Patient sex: F
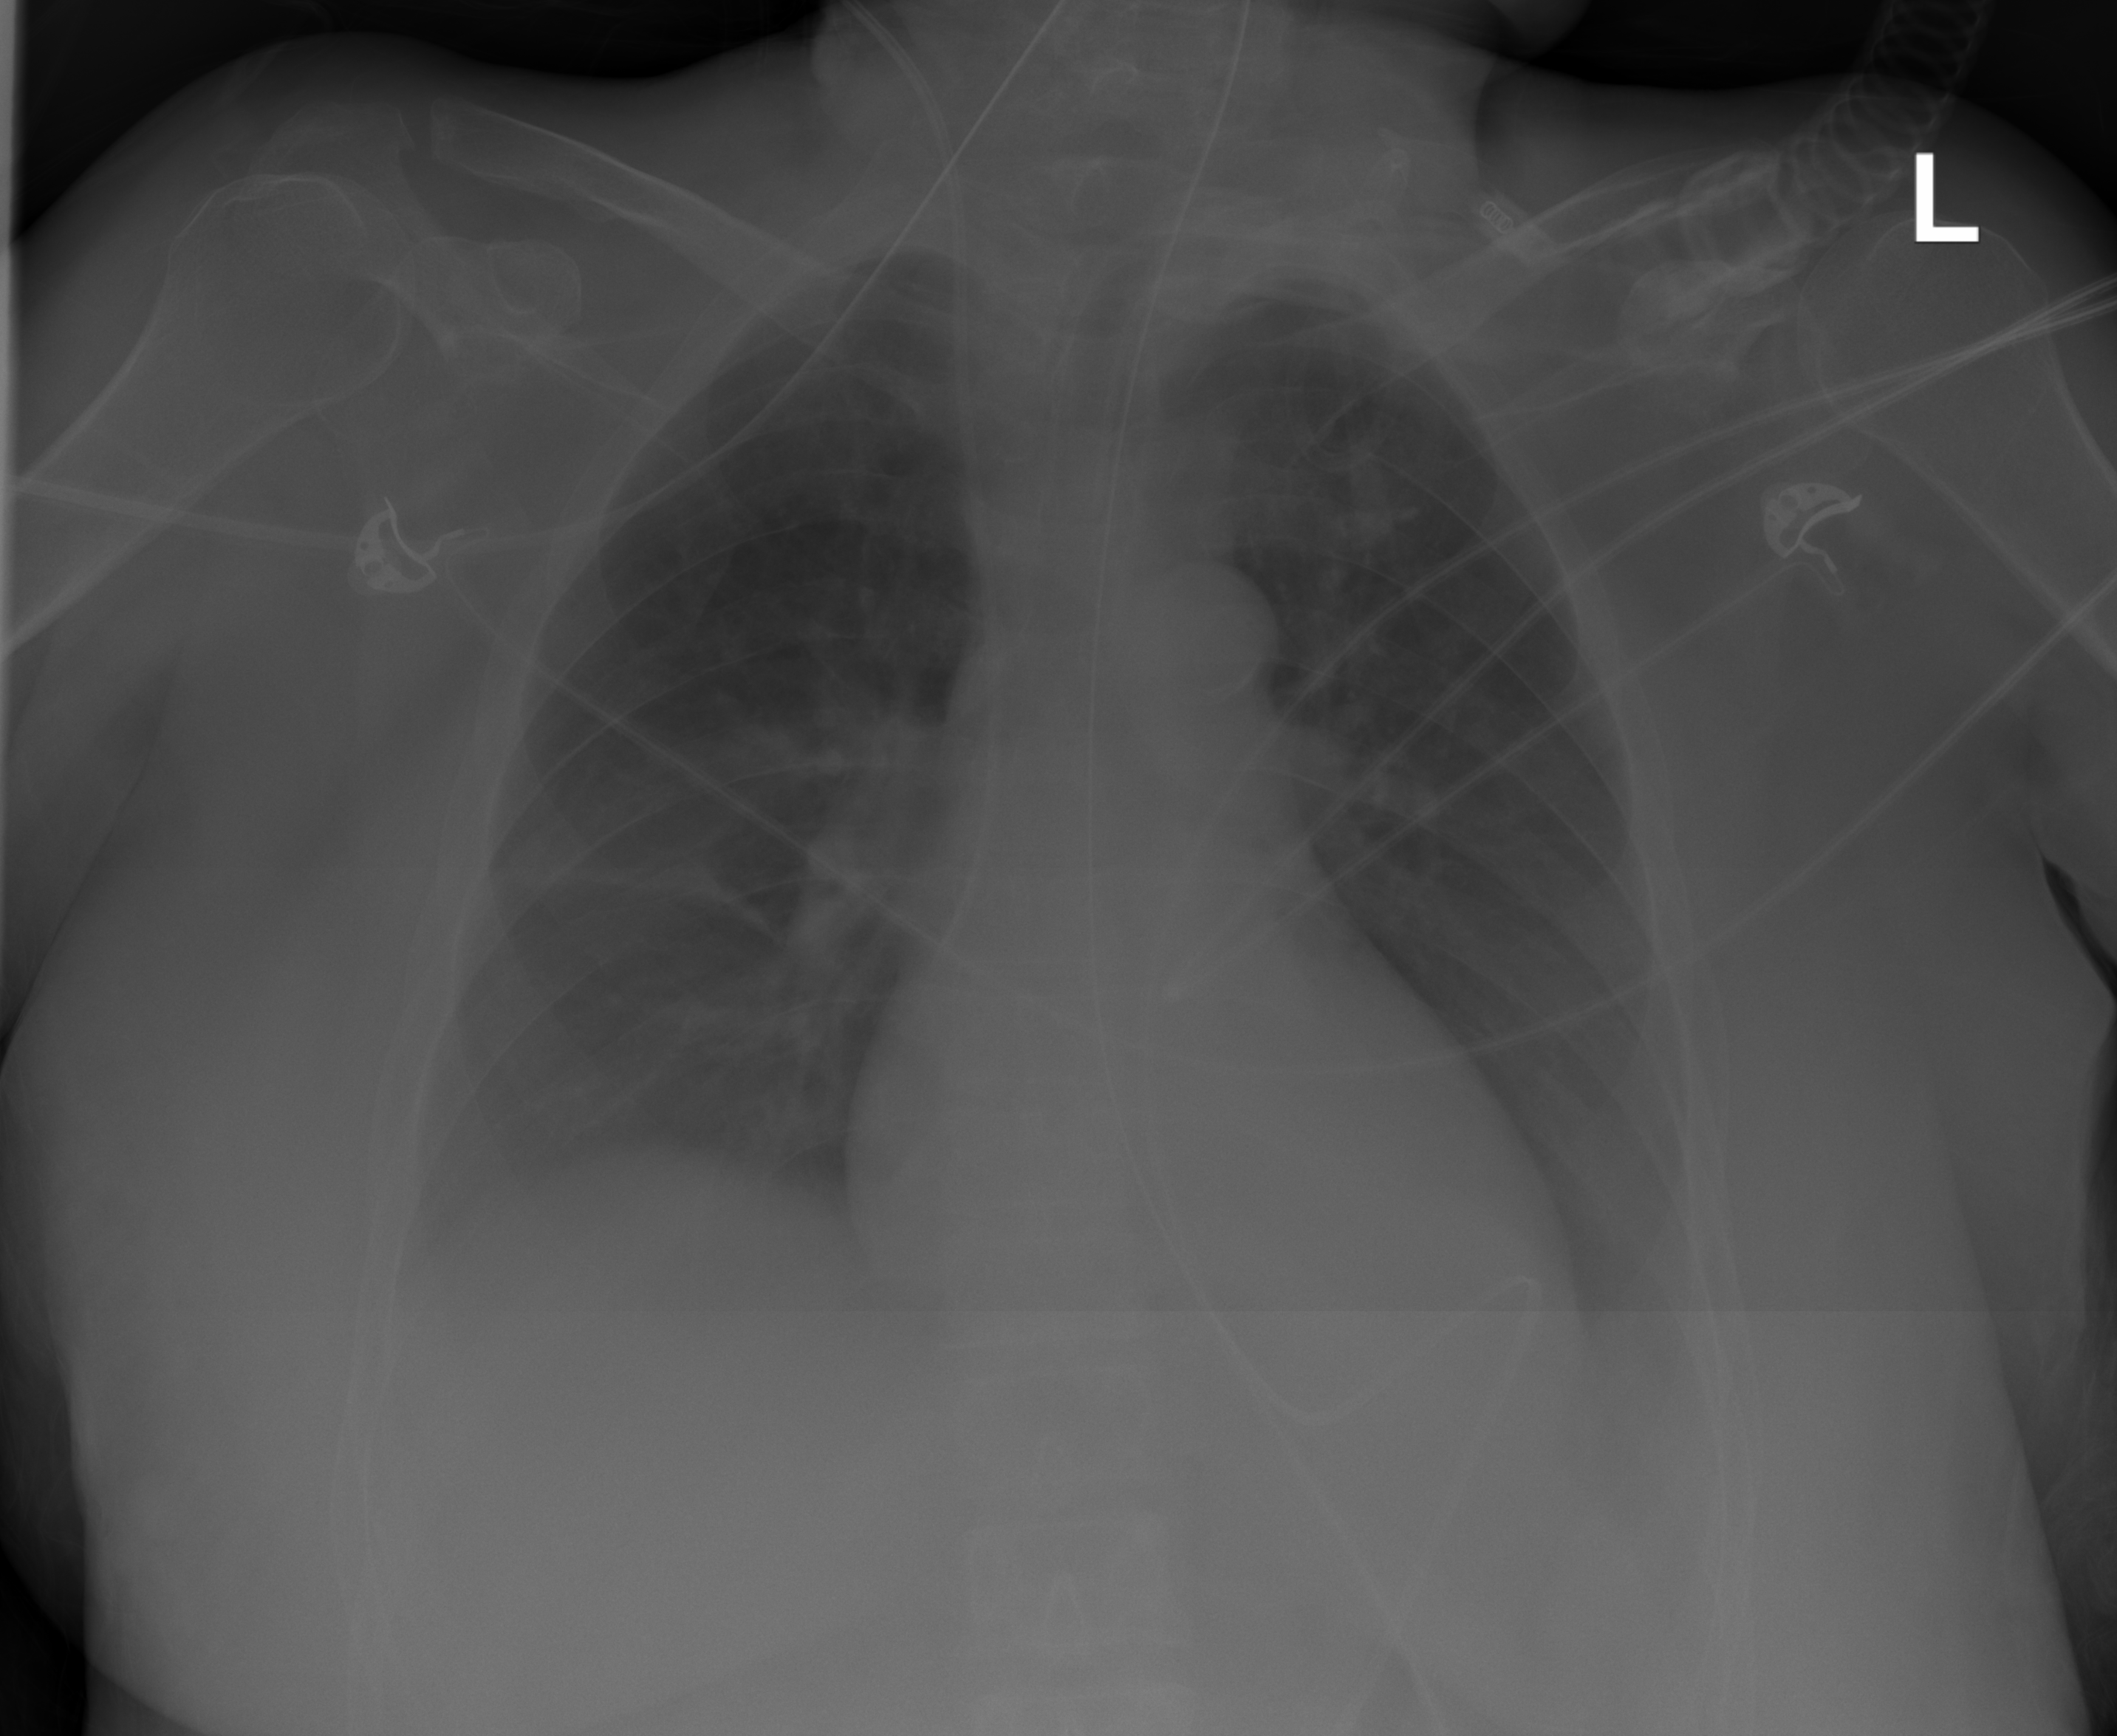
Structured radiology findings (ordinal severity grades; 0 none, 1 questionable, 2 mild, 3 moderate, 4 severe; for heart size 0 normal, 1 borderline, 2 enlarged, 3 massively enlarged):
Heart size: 2
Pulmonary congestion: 0
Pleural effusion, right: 2
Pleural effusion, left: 2
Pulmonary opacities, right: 0
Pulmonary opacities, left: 0
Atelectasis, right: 0
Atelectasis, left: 0